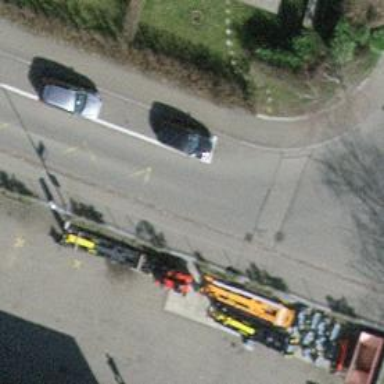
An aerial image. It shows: Bus stop equipped with public transport stop position.